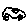
Label: car